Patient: sex M, age 36
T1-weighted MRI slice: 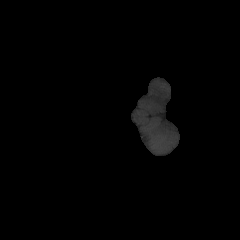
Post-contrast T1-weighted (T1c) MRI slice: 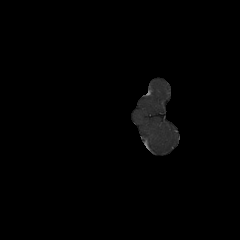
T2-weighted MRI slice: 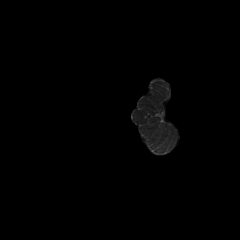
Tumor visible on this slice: no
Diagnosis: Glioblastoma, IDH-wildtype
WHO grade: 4